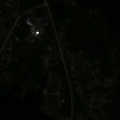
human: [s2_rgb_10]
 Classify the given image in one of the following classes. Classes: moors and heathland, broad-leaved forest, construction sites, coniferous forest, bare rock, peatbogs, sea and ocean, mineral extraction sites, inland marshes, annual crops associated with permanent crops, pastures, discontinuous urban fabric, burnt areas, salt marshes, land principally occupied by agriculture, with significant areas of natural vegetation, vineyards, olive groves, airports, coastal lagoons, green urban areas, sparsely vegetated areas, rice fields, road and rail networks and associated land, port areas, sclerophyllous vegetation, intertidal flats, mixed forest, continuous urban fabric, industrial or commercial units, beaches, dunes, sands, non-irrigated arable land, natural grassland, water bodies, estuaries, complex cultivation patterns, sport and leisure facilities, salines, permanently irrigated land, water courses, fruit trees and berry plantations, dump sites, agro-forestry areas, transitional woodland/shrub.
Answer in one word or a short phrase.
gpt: discontinuous urban fabric, coniferous forest, mixed forest, sea and ocean